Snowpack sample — Snodgrass Mountain, Crested Butte, Colorado (2/4/25, 12:06 PM MST)
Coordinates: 38.923, -106.968
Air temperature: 35 °F
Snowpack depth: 80 cm
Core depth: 80 cm
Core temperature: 32 °F
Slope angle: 14°, slope face: 78°
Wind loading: low
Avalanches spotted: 0
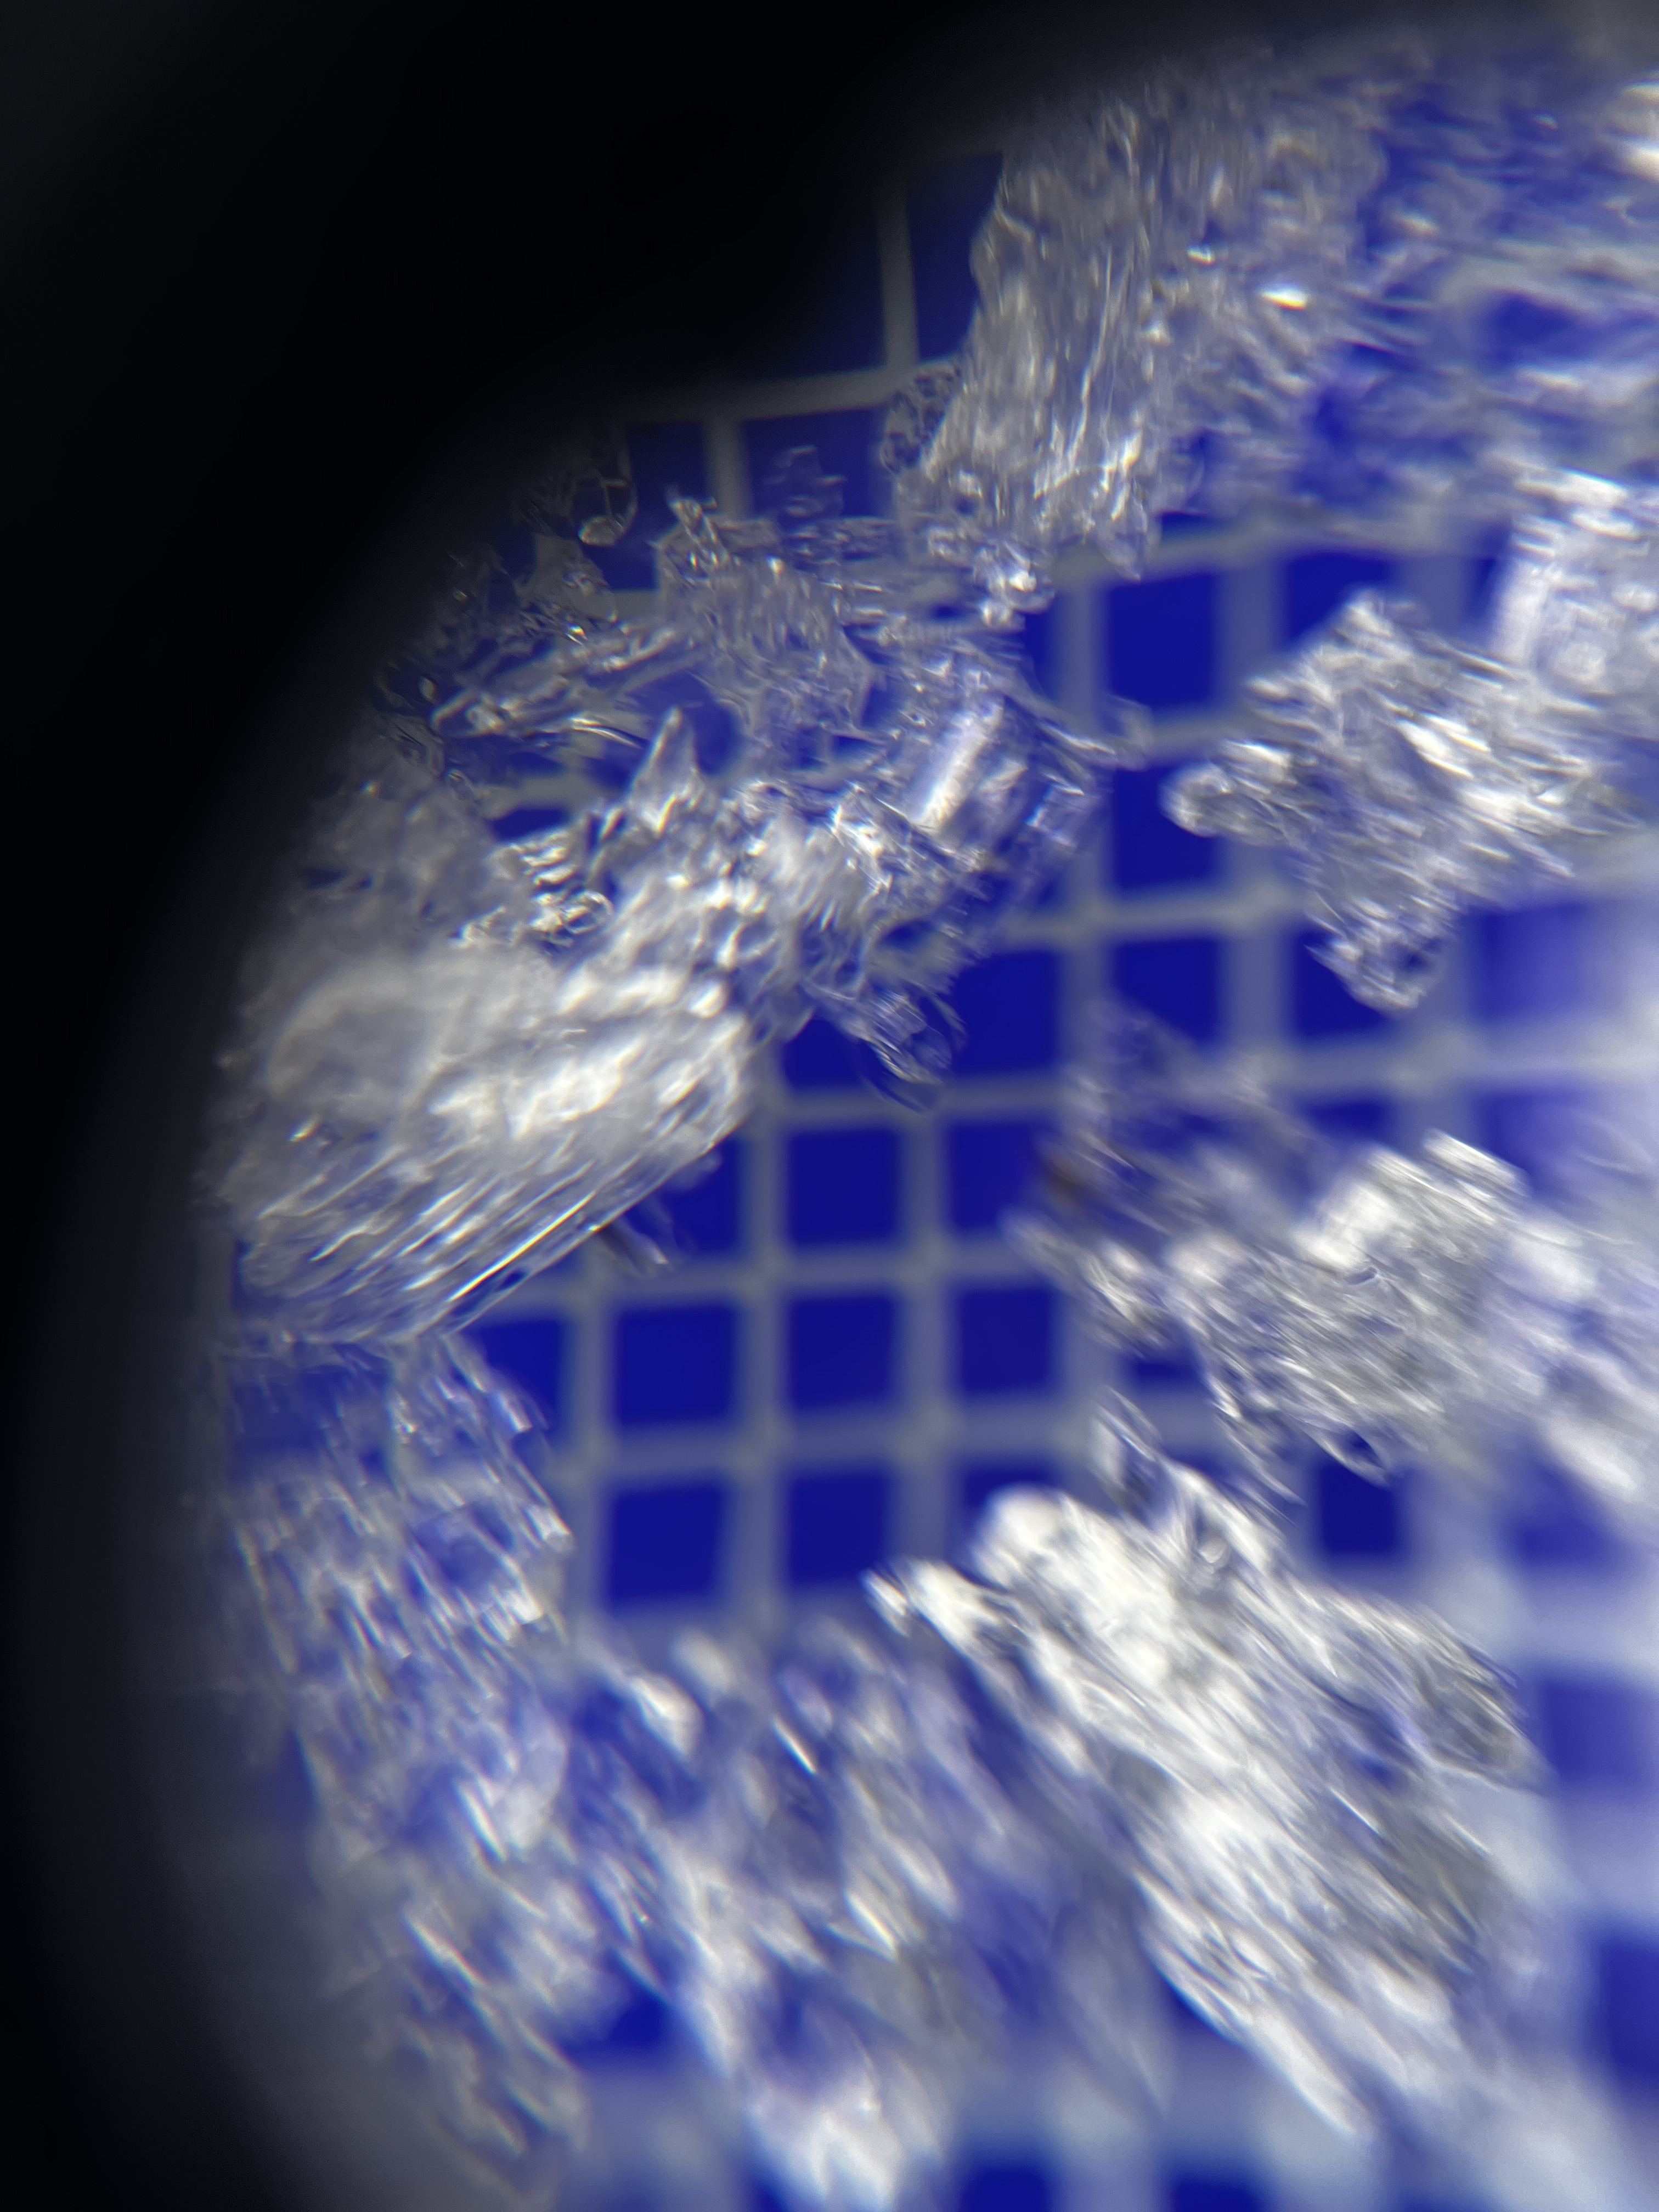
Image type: magnified_profile
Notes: No avalanches nearby, unusually warm weather for the last month reported by residents, Collected 25 yards from treeline